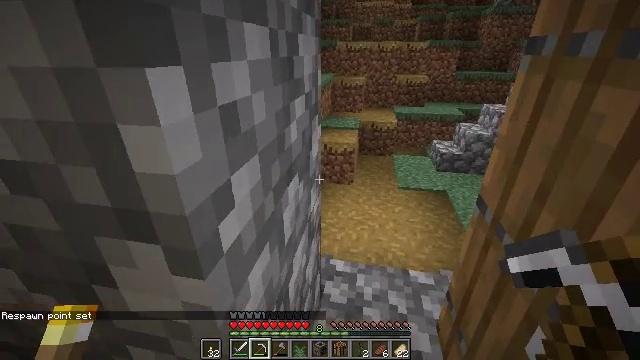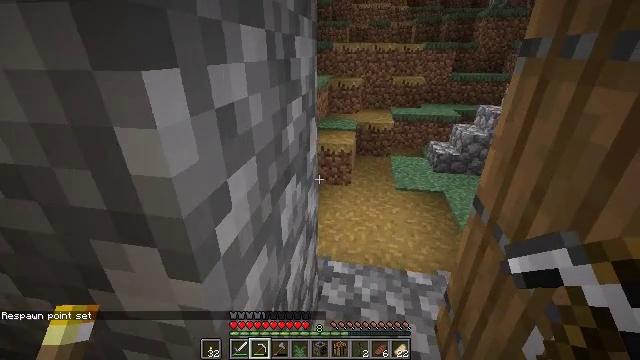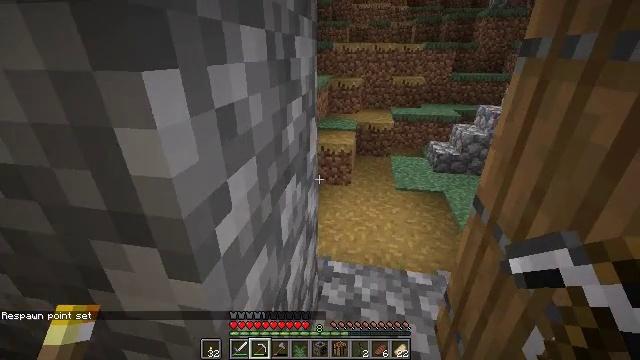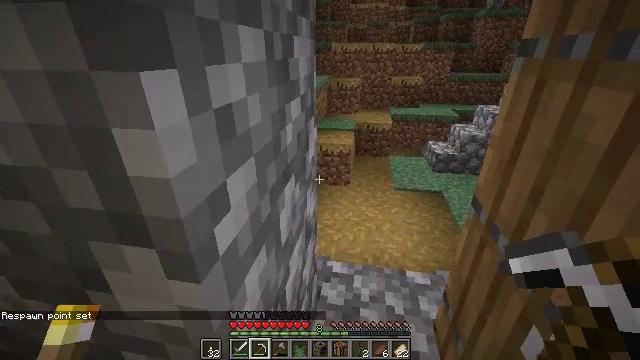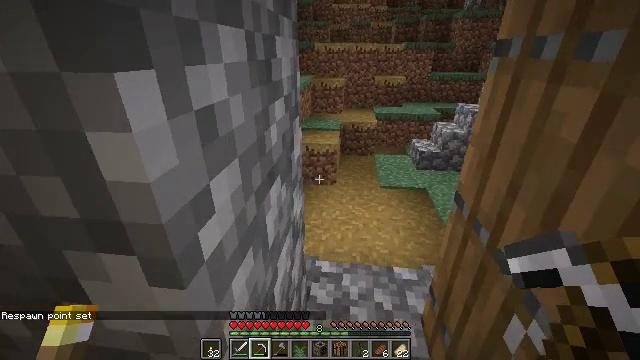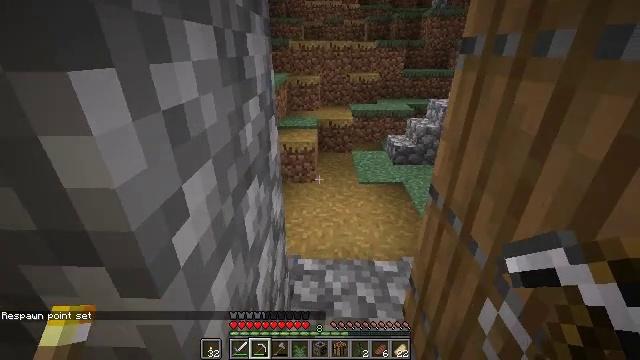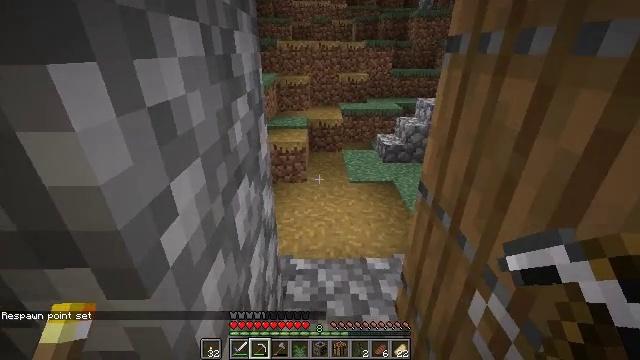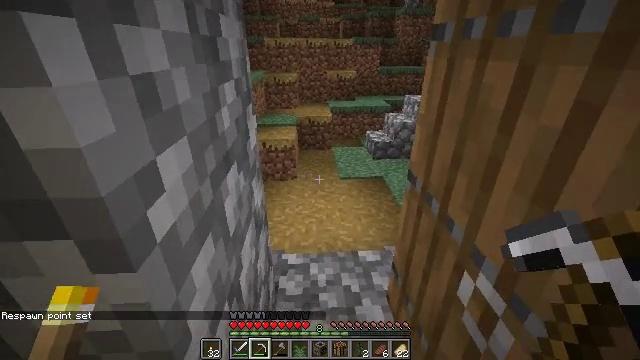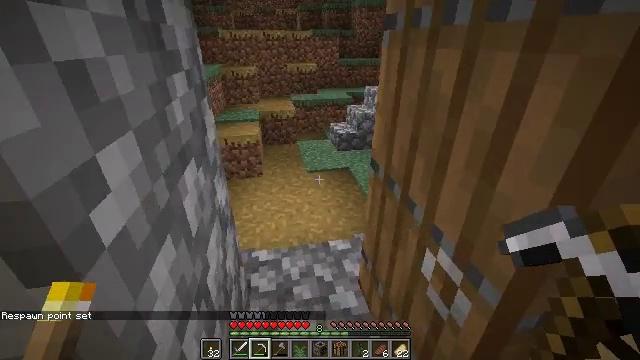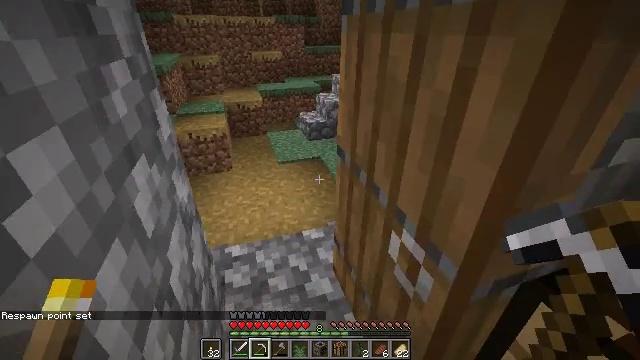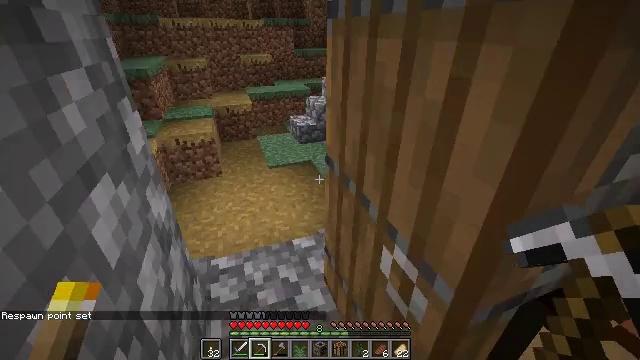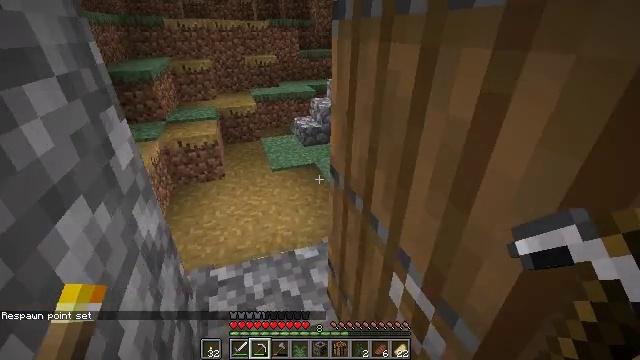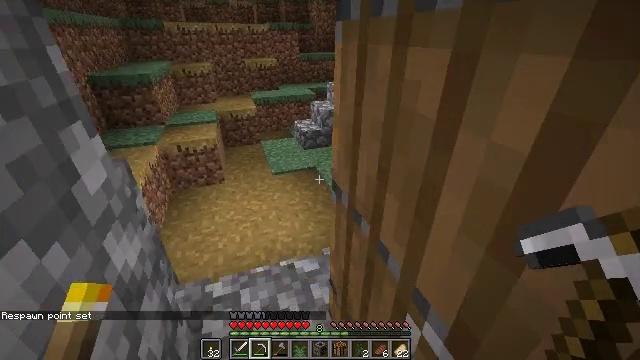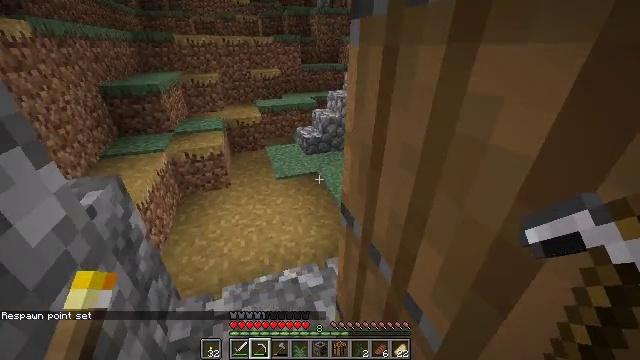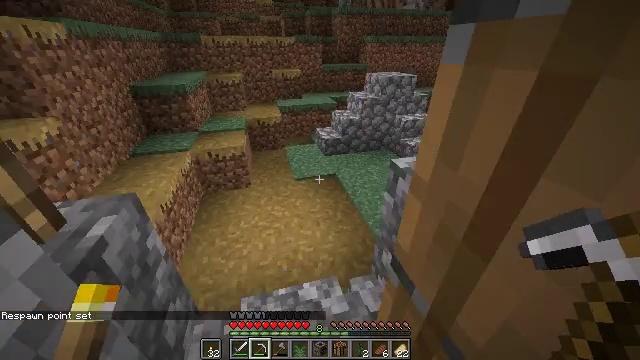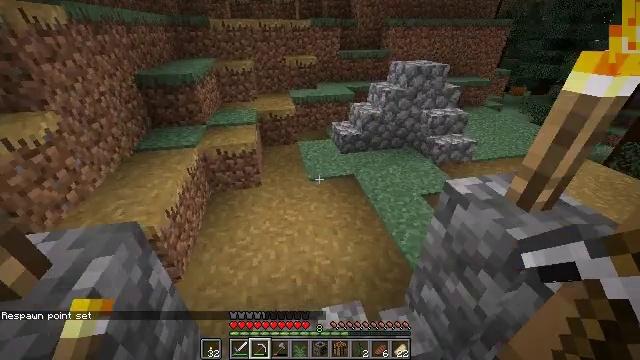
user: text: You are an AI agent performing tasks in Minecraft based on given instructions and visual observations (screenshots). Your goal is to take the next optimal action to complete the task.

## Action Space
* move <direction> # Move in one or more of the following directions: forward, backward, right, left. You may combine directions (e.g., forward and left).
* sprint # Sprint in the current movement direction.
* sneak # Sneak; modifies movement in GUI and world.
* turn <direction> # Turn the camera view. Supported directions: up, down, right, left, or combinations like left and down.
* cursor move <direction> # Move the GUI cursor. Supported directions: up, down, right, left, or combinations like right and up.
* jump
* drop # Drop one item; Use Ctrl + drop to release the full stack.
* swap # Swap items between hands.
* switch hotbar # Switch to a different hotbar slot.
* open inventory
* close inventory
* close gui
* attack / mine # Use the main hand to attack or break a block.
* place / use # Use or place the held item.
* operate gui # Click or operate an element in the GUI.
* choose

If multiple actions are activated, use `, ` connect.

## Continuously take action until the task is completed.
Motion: motion action
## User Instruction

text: Drop pumpkin seeds.
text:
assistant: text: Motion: move forward, sprint
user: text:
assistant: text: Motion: move forward, sprint
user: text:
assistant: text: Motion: move forward, sprint
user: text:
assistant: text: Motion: move forward, sprint, turn right
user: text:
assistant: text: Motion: move forward, sprint, turn right
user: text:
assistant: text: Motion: move forward, sprint, turn right
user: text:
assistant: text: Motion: move forward, sprint, turn right
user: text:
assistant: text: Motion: move forward, sprint, turn right and down
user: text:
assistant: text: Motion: move forward, sprint, turn right and down
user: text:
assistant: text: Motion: move forward, sprint, turn right
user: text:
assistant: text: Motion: move forward, sprint, turn left
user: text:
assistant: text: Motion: move forward, sprint
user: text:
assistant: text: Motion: move forward, sprint
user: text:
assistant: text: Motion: move forward and move left, sprint, turn left and down
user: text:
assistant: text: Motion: move forward and move left, sprint, turn left and down
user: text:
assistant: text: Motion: move forward and move left, sprint, turn right
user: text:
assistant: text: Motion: move forward and move left, sprint, turn right and up
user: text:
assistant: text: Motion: move forward and move left, sprint, turn right
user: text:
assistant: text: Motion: move forward and move left, sprint, turn right
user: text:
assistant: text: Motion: move forward and move left, sprint, turn right
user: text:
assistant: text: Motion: move forward and move left, sprint
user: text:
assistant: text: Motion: move forward and move left, sprint
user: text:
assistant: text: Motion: move forward, sprint
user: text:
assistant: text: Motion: move forward, sprint
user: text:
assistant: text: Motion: move forward and move left, sprint
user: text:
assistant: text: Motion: move forward and move left, sprint
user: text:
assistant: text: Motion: move forward and move left, sprint, turn up
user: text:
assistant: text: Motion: move forward and move left, sprint, turn left and up
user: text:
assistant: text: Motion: move forward, sprint, turn left and up
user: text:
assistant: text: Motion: move forward, sprint